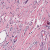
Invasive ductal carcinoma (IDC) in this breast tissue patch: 0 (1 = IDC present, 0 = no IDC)